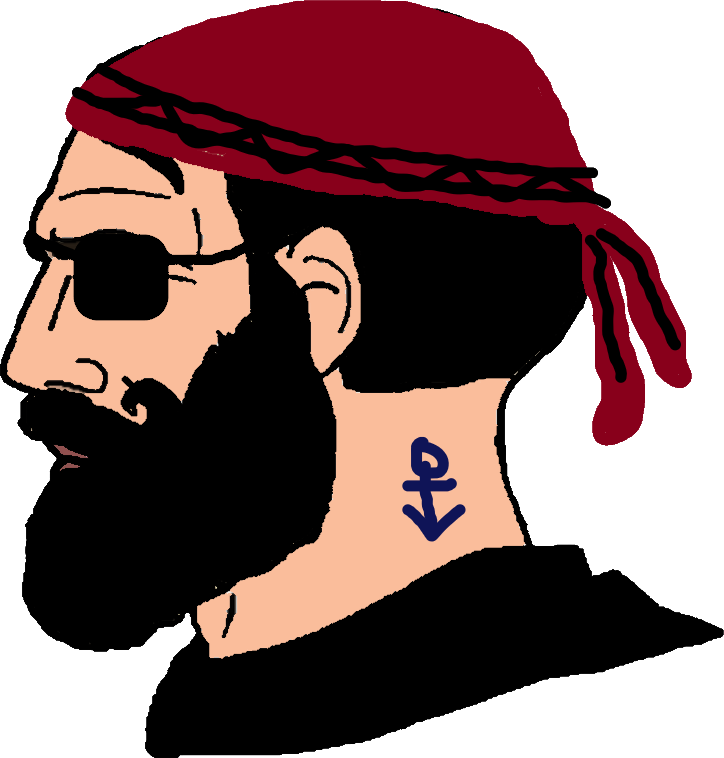
Label: 4_Yes_Chad